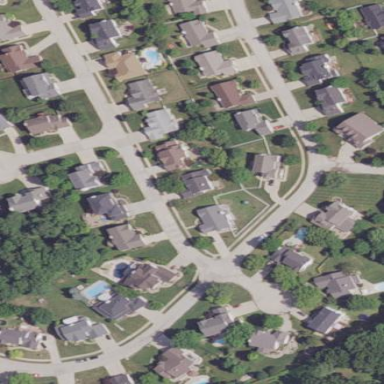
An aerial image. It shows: Sidewalk.